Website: macys
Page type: billing-address
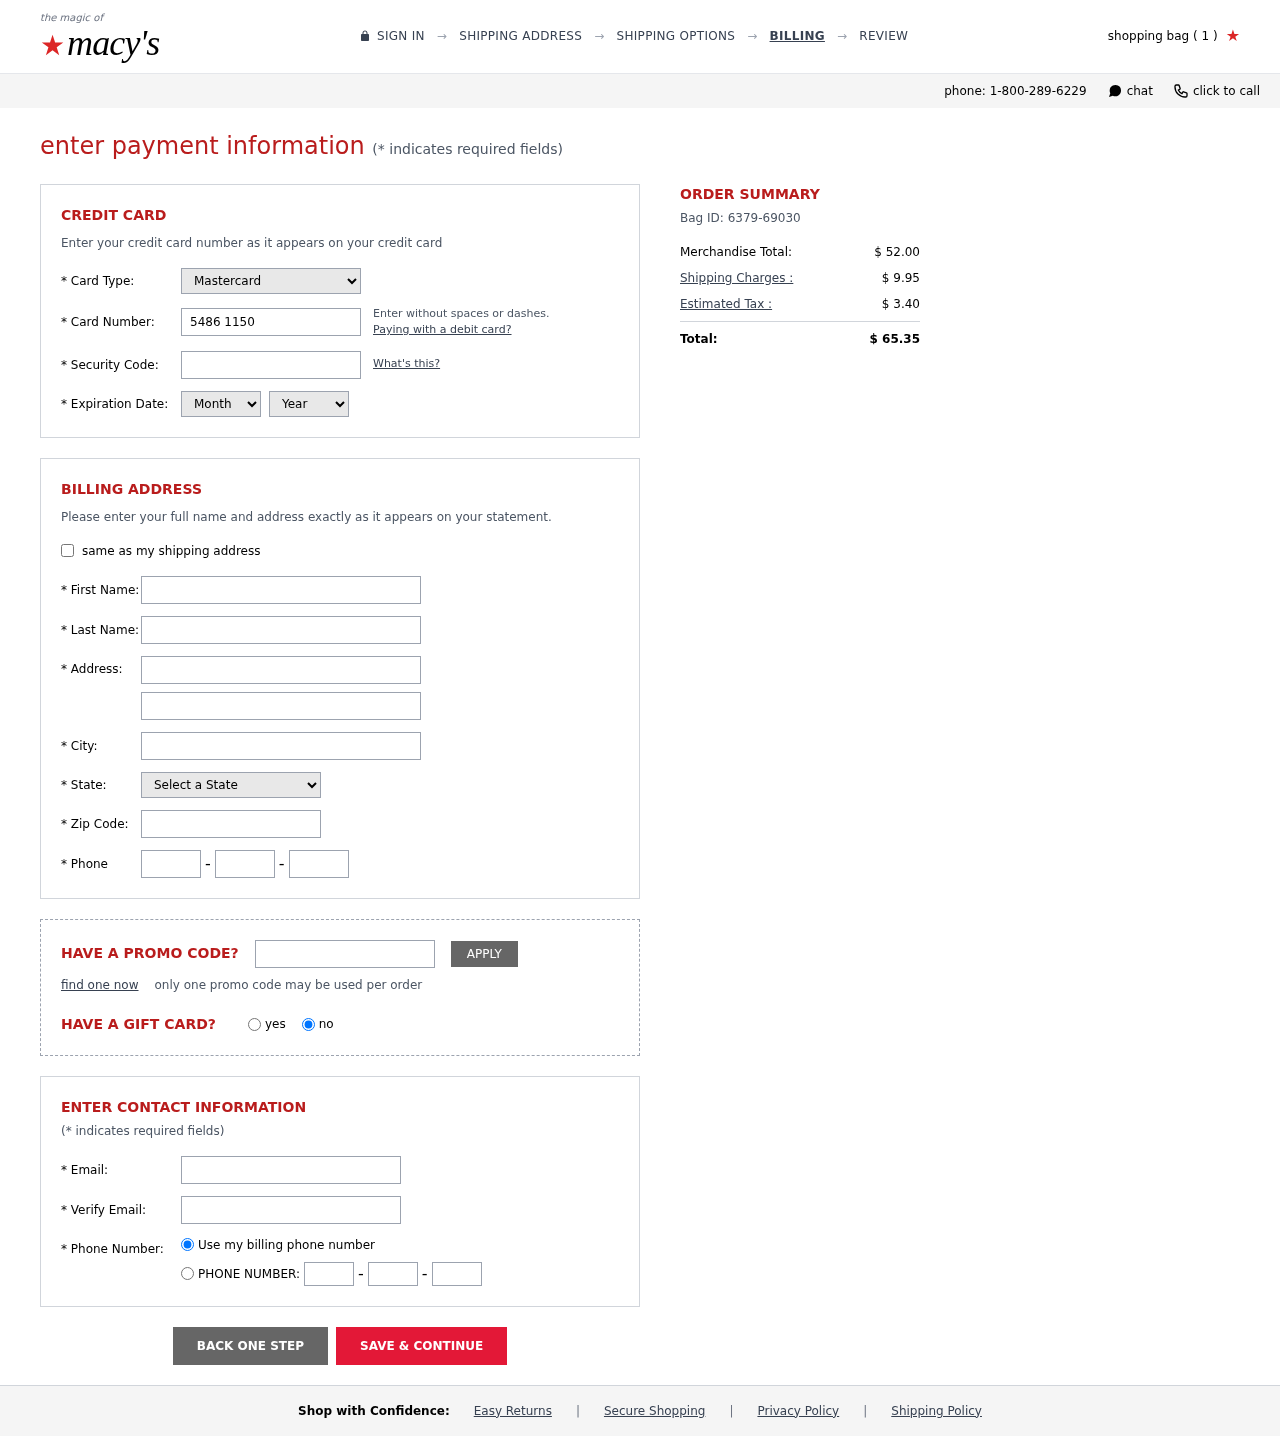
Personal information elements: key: PII_CARD_CVV
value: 304
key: PII_CARD_EXPIRY_MONTH
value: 09
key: PII_CARD_EXPIRY_YEAR
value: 27
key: PII_CARD_NUMBER
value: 5486 1150 9735 5943
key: PII_CARD_TYPE
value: Mastercard
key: PII_CITY
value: South Crystalport
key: PII_EMAIL
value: jenna_clark@yahoo.com
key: PII_FIRSTNAME
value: Jenna
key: PII_LASTNAME
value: Clark
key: PII_PHONE_AREA
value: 690
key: PII_PHONE_PREFIX
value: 376
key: PII_PHONE_SUFFIX
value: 9780
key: PII_POSTCODE
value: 42909
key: PII_STATE_ABBR
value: WV
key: PII_STREET
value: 392 Joshua Loaf Suite 984
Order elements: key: ORDER_NUM_ITEMS
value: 1
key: ORDER_ID
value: Bag ID: 6379-69030
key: ORDER_SUBTOTAL
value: $ 52.00
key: ORDER_SHIPPING_COST
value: $ 9.95
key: ORDER_TAX
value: $ 3.40
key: ORDER_TOTAL
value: $ 65.35